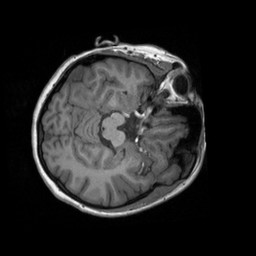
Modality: T1w
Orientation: axial
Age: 19
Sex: female